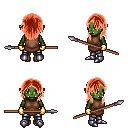
a pixel art fantasy rpg character, female body template, orc, green skin, brown tunic, metal pants, red long hairstyle, gold gloves, metal boots, spear, four views (front, back, left, right), 2x2 character sprite sheet, small pixel art, hard edges, no anti-aliasing